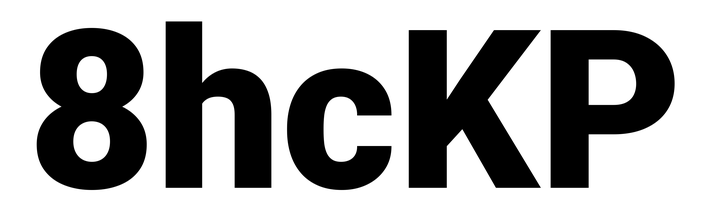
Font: Roboto_Black